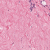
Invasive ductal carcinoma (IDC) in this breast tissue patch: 0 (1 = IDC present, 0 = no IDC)